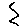
Label: zigzag